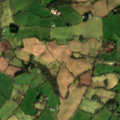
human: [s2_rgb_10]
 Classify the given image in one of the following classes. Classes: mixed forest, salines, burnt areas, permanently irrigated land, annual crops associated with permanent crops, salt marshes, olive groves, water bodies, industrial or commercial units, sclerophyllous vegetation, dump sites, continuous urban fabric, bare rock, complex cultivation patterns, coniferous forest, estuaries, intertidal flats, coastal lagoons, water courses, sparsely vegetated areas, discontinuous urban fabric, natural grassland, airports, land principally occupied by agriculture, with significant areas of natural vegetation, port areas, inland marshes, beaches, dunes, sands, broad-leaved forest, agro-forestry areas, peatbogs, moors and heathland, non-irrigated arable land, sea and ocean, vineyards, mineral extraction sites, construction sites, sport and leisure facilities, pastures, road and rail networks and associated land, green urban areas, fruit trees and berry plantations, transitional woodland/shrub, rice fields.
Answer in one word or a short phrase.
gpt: non-irrigated arable land, pastures